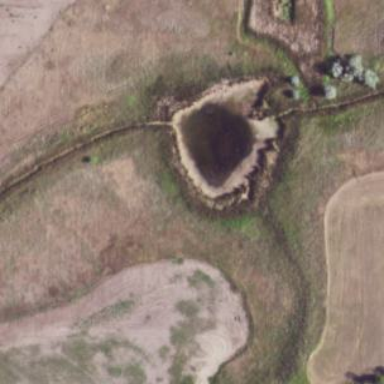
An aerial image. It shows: Swamp surrounded by water.